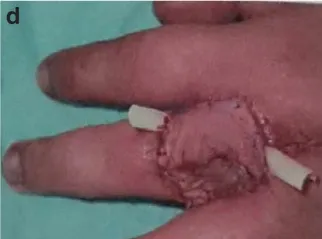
Finger reconstruction by using the SPBRA flap. (d) Postoperative view.
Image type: radiology (ct)